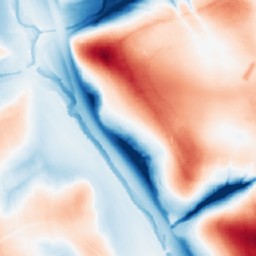
Category: edge_preserving
Decomposition family: guided
Decomposition parameters: radius: 32
eps: 1
Upsampling method: area
Upsampling parameters: scale: 2
Upsampling scale: 2